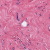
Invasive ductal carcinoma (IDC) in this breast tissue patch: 0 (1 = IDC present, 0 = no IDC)